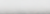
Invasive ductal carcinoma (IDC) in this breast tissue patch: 0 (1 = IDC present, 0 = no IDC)